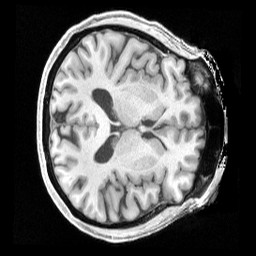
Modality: T1w
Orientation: axial
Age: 66
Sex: male
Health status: healthy
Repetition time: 2.4 s
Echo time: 0.00222 s